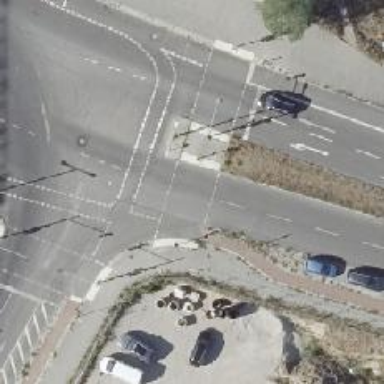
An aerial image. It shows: Crossing with traffic signals.